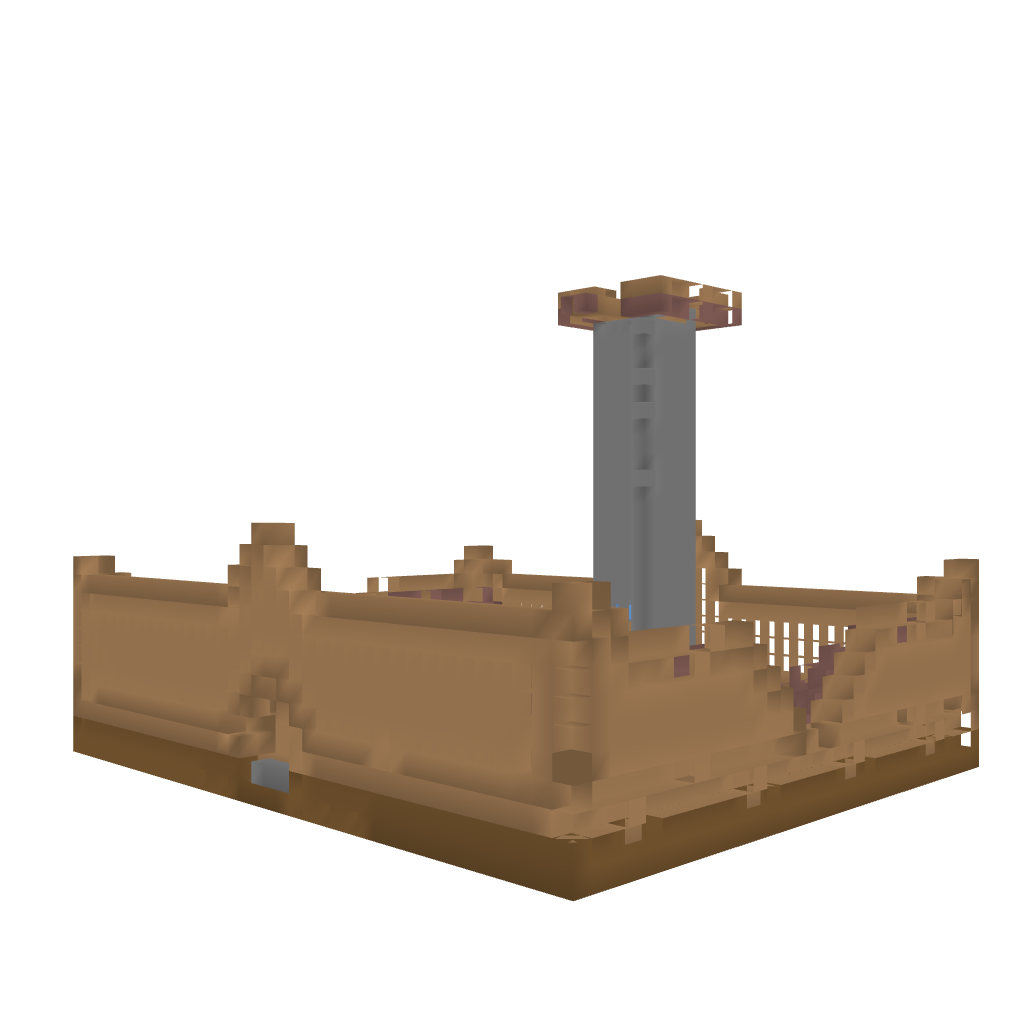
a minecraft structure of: Thimble bad low quality